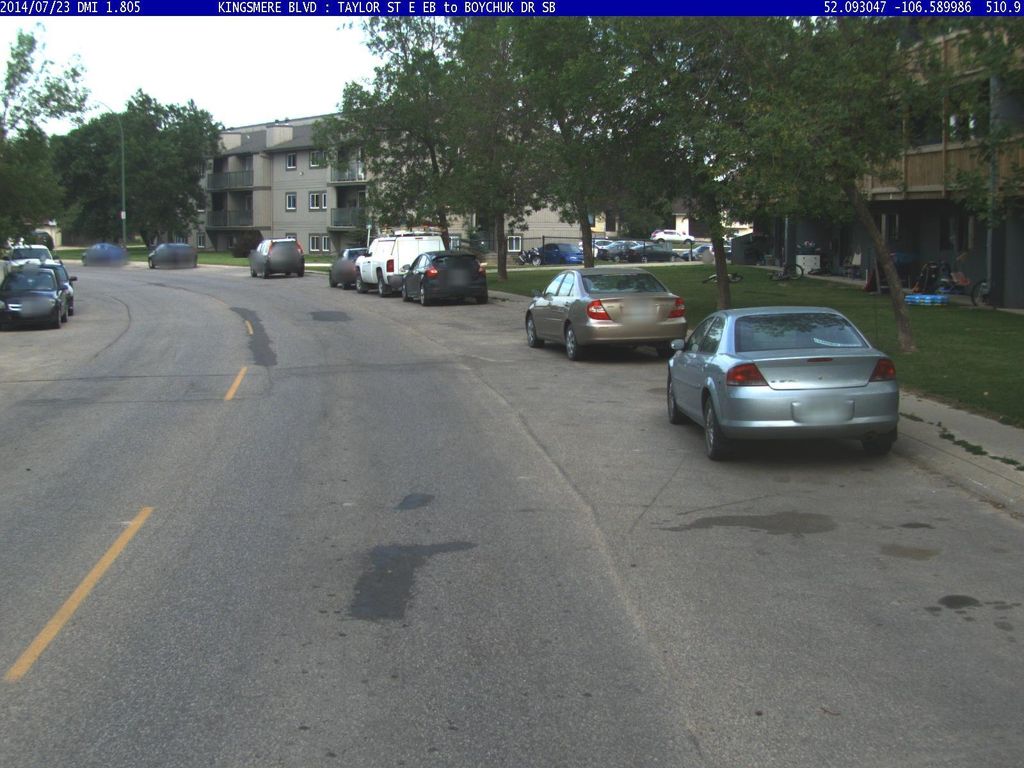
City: saskatoon